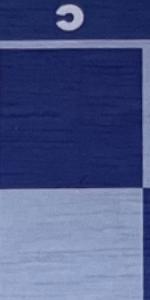
Label: Empty